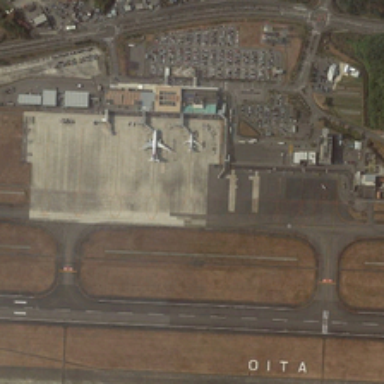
Two planes are in an airport near a large parking lot .